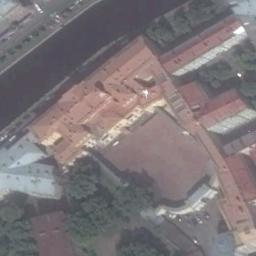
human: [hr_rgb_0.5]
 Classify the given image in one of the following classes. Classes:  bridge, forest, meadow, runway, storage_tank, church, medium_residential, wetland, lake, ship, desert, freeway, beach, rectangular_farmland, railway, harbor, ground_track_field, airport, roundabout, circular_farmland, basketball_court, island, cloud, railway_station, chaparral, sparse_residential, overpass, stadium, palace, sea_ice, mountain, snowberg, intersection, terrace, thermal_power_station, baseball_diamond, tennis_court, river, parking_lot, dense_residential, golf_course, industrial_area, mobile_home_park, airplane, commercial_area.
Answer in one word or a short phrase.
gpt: palace